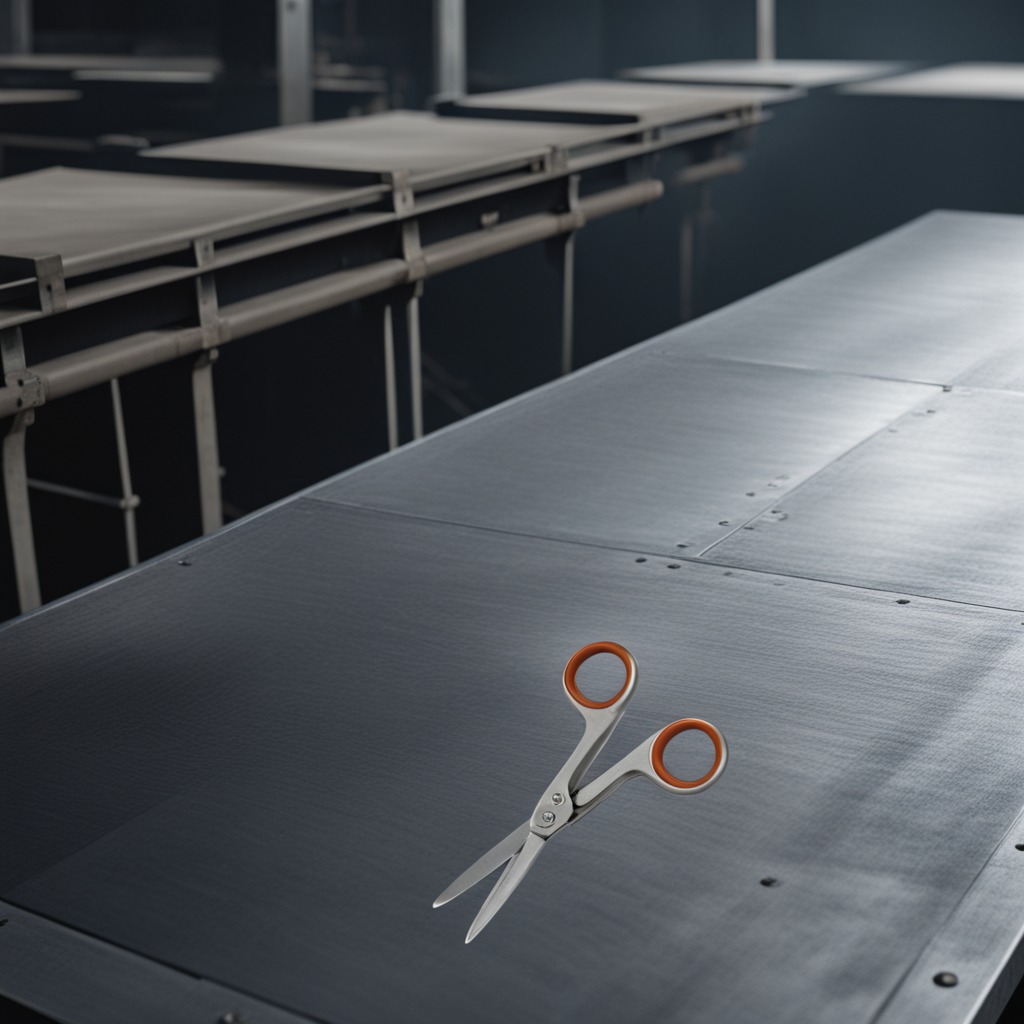
A scissor is lying on a cold steel table in a mining workshop.